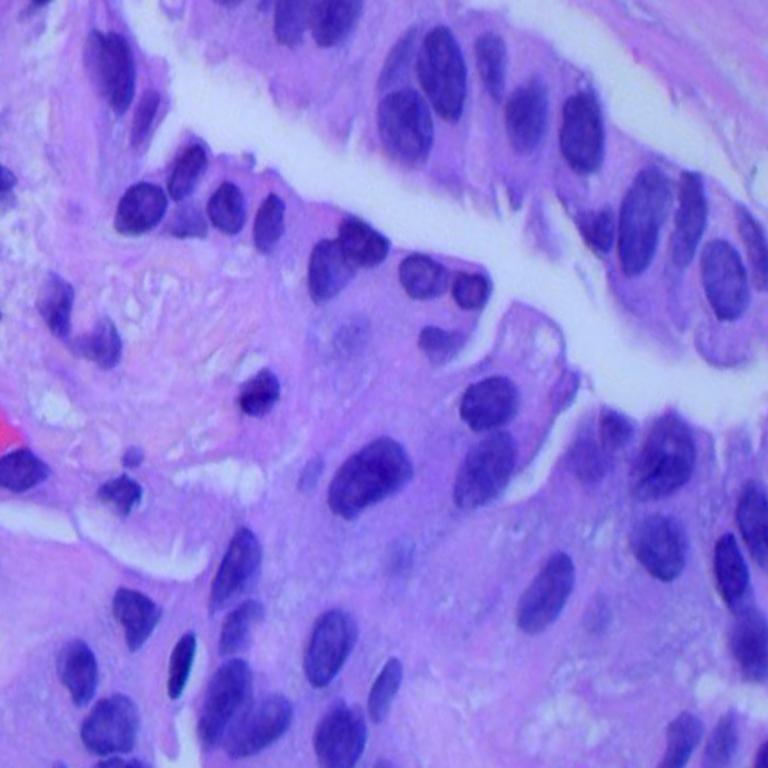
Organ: lung
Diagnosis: adenocarcinomas